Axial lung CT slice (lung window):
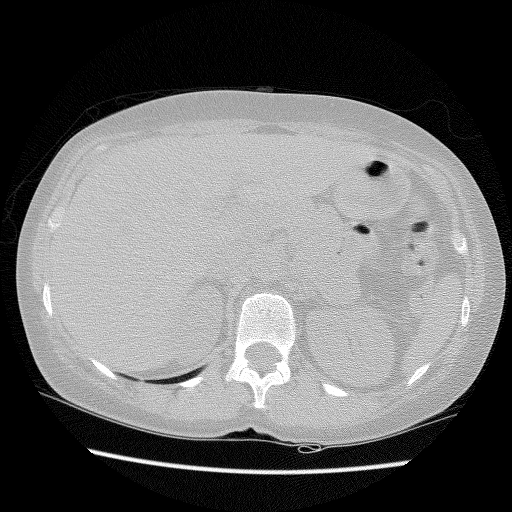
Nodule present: no